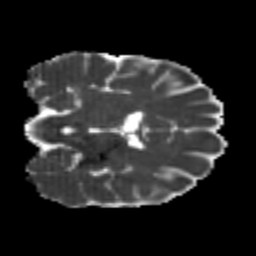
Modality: MD
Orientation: coronal
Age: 25
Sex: male
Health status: healthy
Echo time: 0.074 s